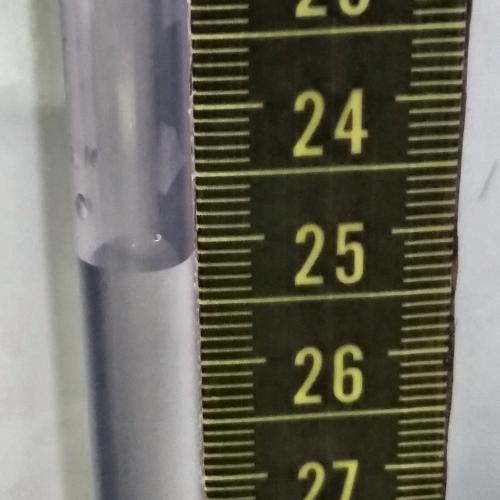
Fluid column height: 25.2 cm